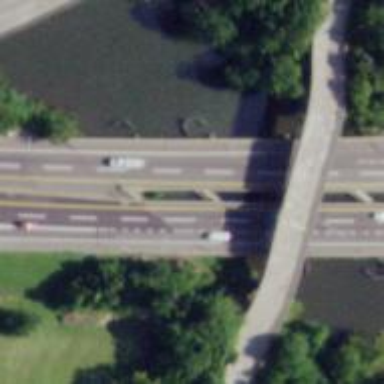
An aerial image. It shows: Motorway bridge with asphalt surface. It belongs to the category of Urban Freeway/Expressway as HFCS code states.